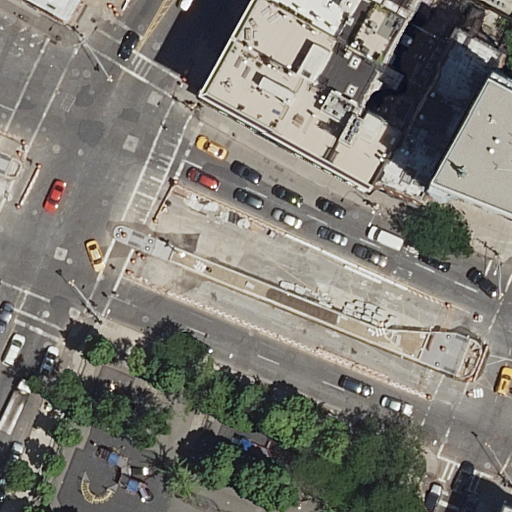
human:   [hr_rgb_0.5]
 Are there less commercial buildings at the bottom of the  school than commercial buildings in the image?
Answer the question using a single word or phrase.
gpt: no

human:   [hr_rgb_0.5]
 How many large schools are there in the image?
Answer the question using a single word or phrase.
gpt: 1

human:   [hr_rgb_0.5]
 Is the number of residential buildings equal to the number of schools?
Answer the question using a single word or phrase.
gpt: no

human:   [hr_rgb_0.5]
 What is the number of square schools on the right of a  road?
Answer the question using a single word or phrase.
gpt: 0

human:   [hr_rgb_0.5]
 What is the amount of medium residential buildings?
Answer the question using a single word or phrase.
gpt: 1

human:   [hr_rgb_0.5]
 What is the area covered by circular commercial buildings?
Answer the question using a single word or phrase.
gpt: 0m2

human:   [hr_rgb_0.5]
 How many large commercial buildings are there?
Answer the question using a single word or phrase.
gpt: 0

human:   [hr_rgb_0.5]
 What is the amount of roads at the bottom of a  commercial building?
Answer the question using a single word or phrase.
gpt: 0

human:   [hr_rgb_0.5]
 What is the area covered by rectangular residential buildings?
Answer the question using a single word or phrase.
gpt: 1070m2

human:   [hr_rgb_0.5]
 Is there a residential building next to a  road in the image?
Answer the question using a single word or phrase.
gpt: yes

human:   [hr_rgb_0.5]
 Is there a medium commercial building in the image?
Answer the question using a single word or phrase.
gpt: no

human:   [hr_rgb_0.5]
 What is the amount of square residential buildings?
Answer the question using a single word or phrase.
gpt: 0

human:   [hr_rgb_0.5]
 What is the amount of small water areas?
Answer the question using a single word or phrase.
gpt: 0

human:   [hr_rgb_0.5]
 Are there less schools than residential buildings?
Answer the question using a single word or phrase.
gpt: yes

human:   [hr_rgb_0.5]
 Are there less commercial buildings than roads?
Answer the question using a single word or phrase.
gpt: yes

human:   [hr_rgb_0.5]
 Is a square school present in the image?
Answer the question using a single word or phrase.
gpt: no

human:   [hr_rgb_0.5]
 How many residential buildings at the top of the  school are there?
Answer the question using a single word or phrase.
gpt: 6

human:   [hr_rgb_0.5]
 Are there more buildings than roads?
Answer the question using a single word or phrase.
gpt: no

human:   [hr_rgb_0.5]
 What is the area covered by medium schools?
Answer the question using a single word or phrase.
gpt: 0m2

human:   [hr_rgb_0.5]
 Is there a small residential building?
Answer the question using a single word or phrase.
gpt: yes

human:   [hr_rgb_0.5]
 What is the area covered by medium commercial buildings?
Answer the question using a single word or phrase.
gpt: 0m2

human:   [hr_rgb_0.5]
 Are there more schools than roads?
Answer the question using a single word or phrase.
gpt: no

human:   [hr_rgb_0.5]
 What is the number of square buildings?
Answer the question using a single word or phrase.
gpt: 0

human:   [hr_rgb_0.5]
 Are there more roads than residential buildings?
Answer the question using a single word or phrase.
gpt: yes

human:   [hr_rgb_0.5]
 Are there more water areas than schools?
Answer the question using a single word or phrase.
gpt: no

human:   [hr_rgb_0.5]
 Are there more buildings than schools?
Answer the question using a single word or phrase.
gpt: yes

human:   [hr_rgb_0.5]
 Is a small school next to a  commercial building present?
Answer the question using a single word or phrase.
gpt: no

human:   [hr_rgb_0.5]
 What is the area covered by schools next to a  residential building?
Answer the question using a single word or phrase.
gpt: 704m2

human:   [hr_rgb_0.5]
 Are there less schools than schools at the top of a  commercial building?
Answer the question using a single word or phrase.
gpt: no

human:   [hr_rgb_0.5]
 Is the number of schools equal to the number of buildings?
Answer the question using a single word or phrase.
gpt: no

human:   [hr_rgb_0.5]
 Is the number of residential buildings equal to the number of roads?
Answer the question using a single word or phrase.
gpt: no

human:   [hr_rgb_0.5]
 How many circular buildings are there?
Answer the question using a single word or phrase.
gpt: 0

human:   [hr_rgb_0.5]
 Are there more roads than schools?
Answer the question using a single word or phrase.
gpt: yes

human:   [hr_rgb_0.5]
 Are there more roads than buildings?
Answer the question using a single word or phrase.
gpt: yes

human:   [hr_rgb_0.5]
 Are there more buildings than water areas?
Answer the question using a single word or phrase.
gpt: yes

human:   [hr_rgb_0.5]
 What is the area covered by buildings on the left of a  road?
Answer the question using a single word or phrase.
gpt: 1570m2